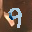
Label: 9